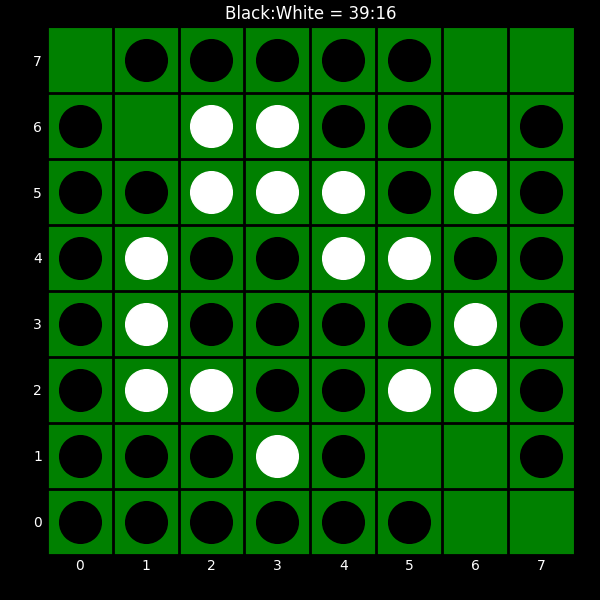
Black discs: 39
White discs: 16